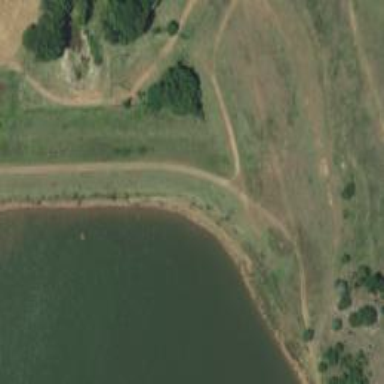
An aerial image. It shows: Reservoir area.